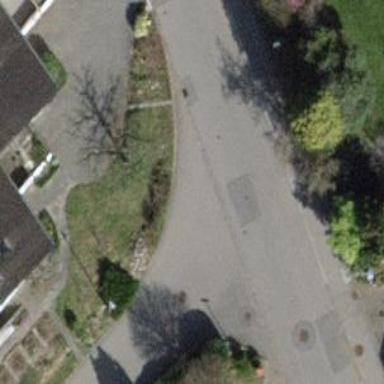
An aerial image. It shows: Residential road with asphalt surface. There is sidewalk on the left side.